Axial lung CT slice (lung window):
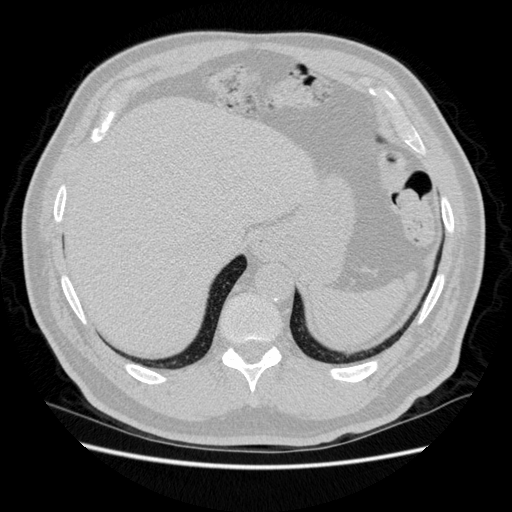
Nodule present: no